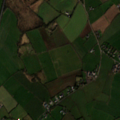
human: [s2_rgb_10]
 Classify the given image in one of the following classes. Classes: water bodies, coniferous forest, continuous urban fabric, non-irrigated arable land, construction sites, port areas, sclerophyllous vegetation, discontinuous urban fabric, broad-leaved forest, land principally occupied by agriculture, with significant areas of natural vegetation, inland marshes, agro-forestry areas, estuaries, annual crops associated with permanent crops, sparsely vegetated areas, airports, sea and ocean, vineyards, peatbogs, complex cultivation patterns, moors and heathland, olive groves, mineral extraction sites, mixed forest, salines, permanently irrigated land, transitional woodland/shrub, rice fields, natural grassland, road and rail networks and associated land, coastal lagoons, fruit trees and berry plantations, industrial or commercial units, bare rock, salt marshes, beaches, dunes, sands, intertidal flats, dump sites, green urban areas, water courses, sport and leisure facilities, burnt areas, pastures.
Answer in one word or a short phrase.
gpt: discontinuous urban fabric, non-irrigated arable land, pastures, transitional woodland/shrub